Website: macys
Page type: billing-address
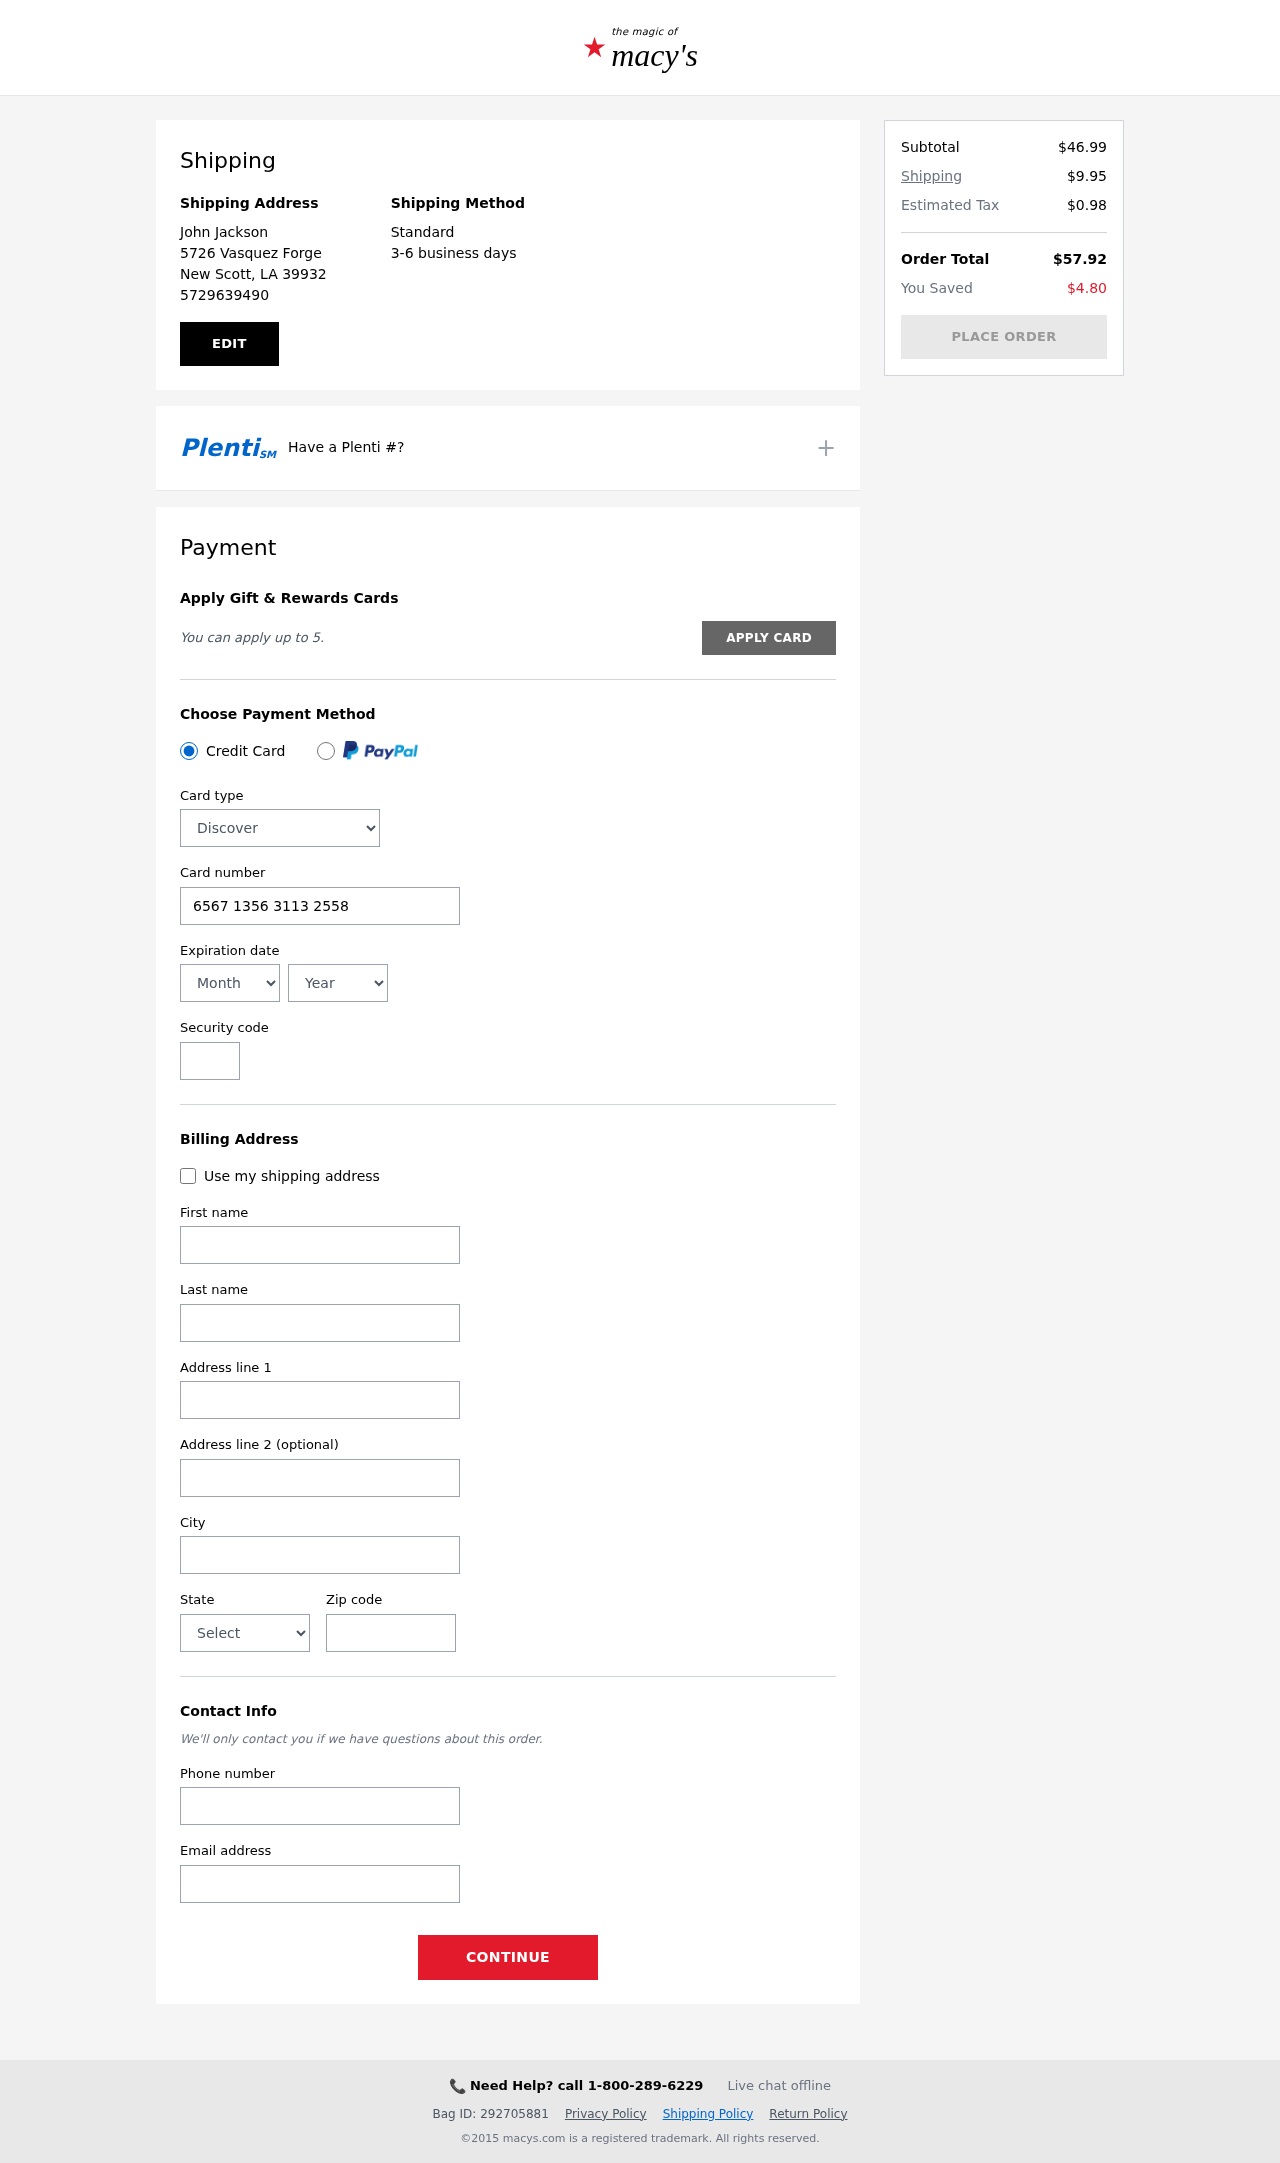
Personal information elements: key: PII_CARD_CVV
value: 353
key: PII_CARD_EXPIRY_MONTH
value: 01
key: PII_CARD_EXPIRY_YEAR
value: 26
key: PII_CARD_NUMBER
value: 6567 1356 3113 2558
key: PII_CARD_TYPE
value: Discover
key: PII_CITY
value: New Scott
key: PII_CITY_STATE_ZIP
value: New Scott, LA 39932
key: PII_EMAIL
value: johnjackson@hotmail.com
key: PII_FIRSTNAME
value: John
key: PII_FULLNAME
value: John Jackson
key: PII_LASTNAME
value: Jackson
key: PII_PHONE
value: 5729639490
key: PII_POSTCODE
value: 39932
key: PII_STATE
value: Louisiana
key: PII_STREET
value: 5726 Vasquez Forge
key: PII_STREET2
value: Suite 651
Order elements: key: ORDER_SUBTOTAL
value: $46.99
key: ORDER_SHIPPING_COST
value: $9.95
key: ORDER_TAX
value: $0.98
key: ORDER_TOTAL
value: $57.92
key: ORDER_SAVINGS
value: $4.80